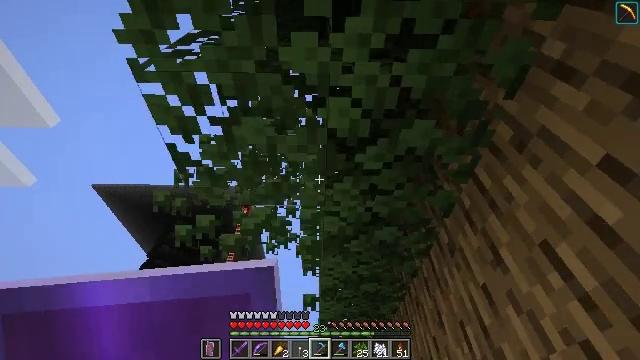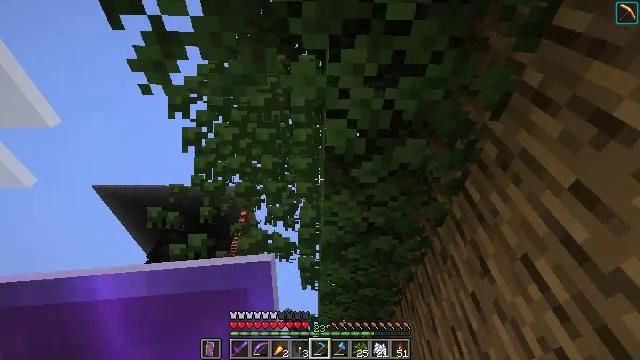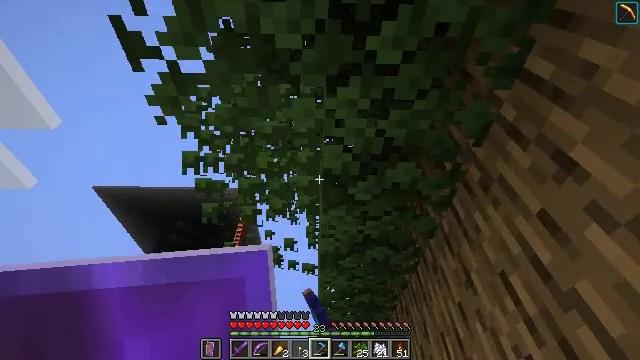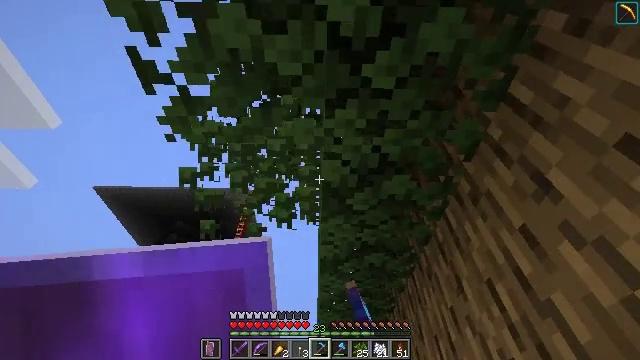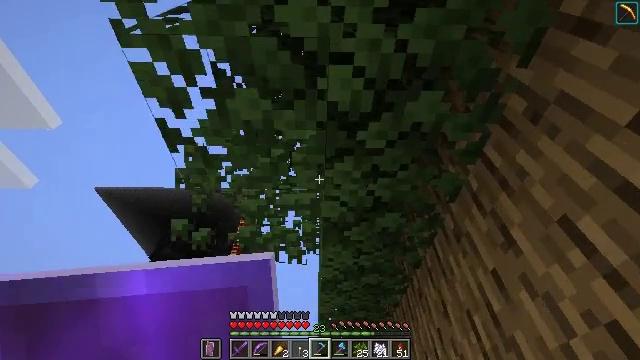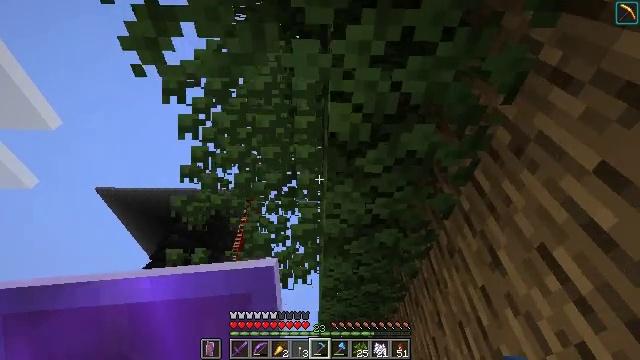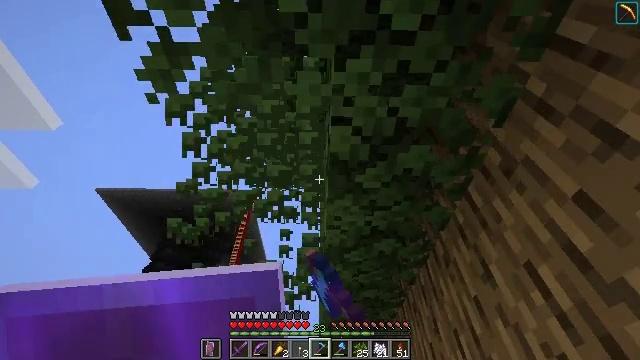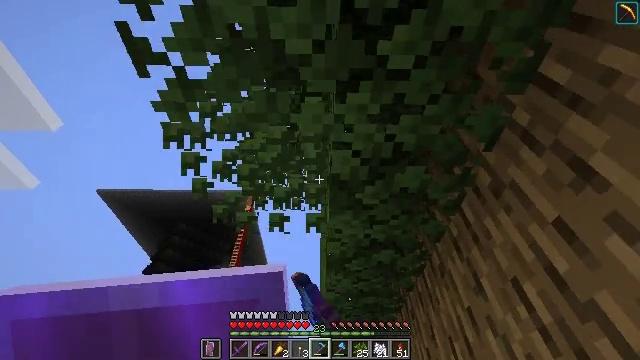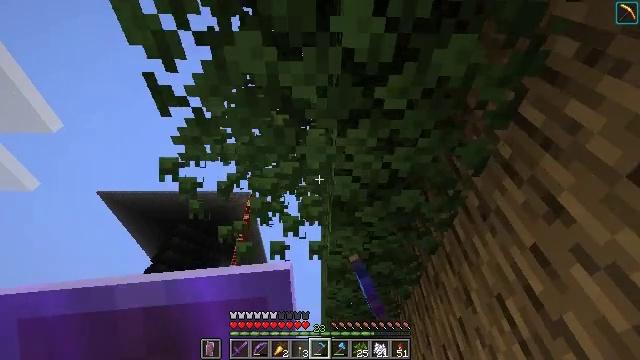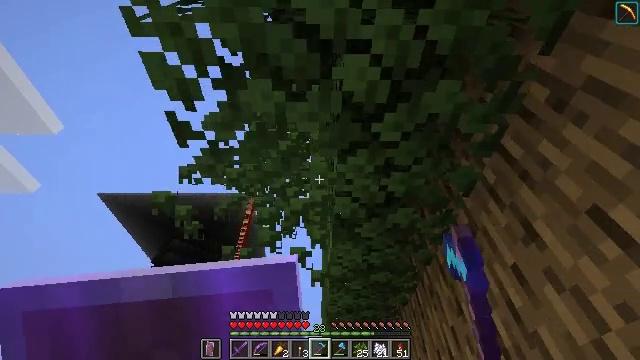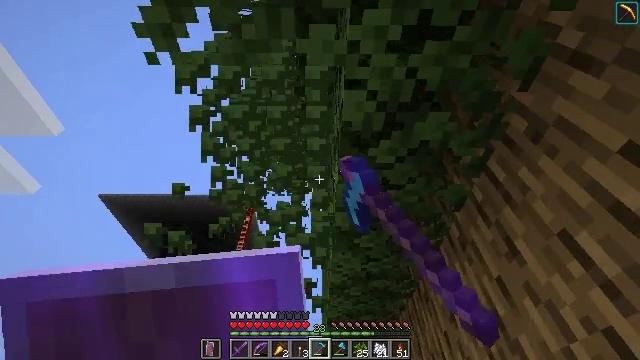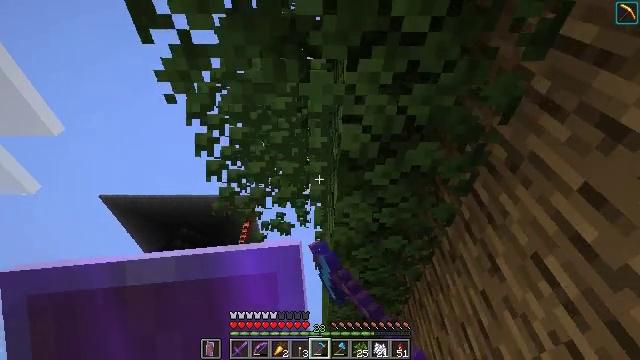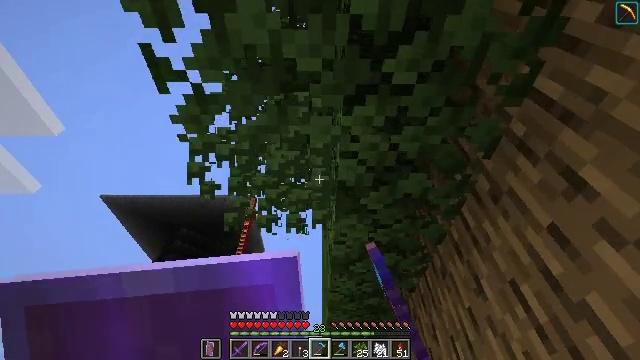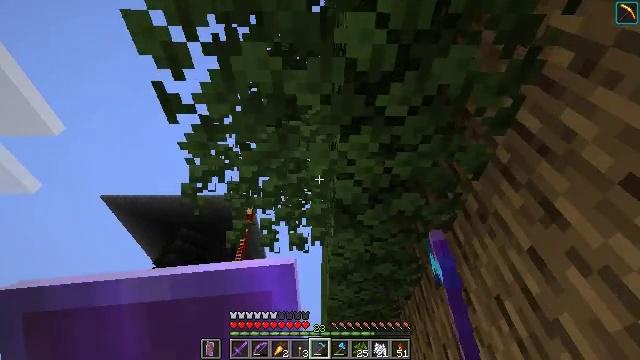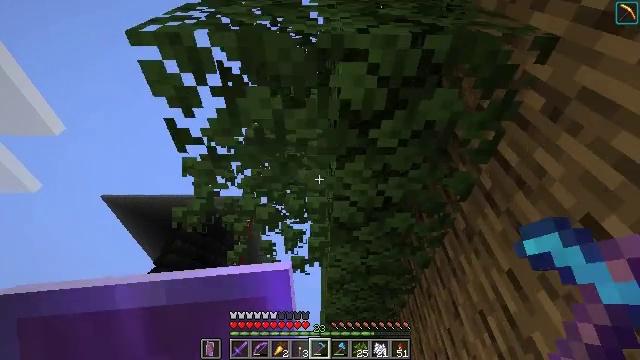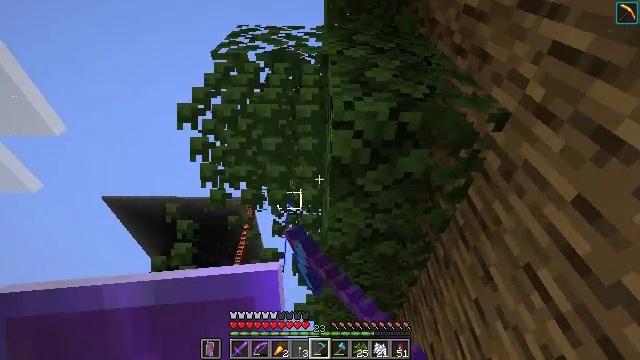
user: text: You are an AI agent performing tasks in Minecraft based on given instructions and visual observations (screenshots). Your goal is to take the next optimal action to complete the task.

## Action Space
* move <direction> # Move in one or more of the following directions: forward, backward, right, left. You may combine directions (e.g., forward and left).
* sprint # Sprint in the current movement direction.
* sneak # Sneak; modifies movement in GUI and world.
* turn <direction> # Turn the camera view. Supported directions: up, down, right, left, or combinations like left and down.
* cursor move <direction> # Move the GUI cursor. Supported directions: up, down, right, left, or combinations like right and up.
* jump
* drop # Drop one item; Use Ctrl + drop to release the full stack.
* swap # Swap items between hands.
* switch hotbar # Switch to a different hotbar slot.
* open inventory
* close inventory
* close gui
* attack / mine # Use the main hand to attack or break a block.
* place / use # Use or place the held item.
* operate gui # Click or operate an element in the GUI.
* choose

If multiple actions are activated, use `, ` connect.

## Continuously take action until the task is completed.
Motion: motion action
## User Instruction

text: Break oak leaves from the trees.
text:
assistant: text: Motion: move back, attack / mine
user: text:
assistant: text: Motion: move back, attack / mine
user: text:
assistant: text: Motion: move back, attack / mine
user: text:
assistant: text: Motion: move back, attack / mine
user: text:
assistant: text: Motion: move back, attack / mine
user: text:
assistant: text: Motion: move back, attack / mine
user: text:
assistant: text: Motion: move back, attack / mine
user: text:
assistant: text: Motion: move back, attack / mine
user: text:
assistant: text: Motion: move back, attack / mine
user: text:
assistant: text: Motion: move back, attack / mine
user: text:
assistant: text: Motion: move back, attack / mine
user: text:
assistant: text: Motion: move back, attack / mine
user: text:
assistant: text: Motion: move back, attack / mine
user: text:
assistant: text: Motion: move back, attack / mine
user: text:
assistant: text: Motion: move back, attack / mine
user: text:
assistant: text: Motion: move back, attack / mine
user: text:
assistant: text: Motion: move back, attack / mine
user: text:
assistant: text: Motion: move back, attack / mine
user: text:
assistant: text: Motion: move back, attack / mine
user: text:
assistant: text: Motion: move back, attack / mine
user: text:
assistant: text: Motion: move back, attack / mine
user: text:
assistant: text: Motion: move back, attack / mine
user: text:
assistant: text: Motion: move back, attack / mine
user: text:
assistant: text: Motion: move back, attack / mine
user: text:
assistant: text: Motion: move back, attack / mine
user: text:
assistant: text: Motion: attack / mine
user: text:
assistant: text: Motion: attack / mine
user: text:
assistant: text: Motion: move forward, attack / mine
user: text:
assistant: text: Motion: move forward, turn right, attack / mine
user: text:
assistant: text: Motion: move forward, turn right and up, attack / mine